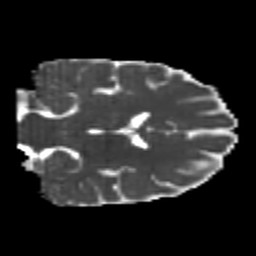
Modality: MD
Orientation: coronal
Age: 20
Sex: female
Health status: healthy
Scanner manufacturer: philips
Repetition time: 7.385 s
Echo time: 0.08599 s